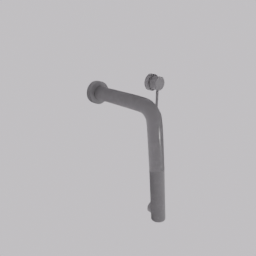
Label: appliances